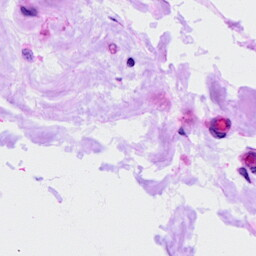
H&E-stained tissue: Ovarian